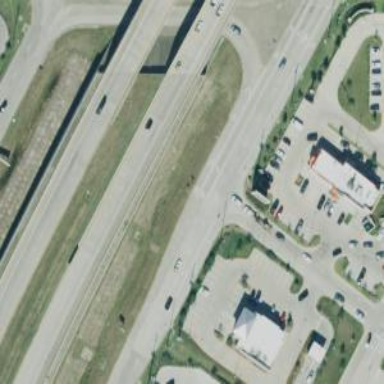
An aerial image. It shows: Secondary road with frontage road alongside.